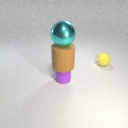
large cyan metal sphere above small purple rubber cylinder